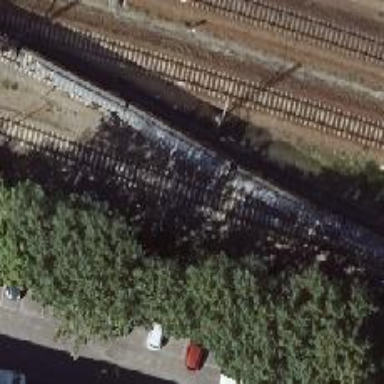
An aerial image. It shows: Railway signal.